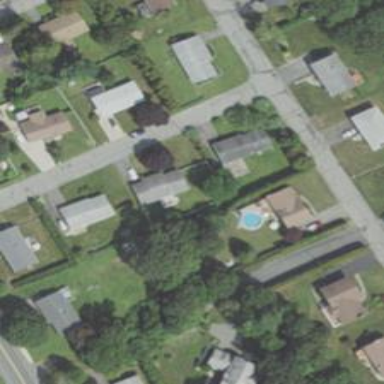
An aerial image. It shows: Asphalt road in residential area.